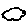
Label: cloud